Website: apple
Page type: customer-info-address
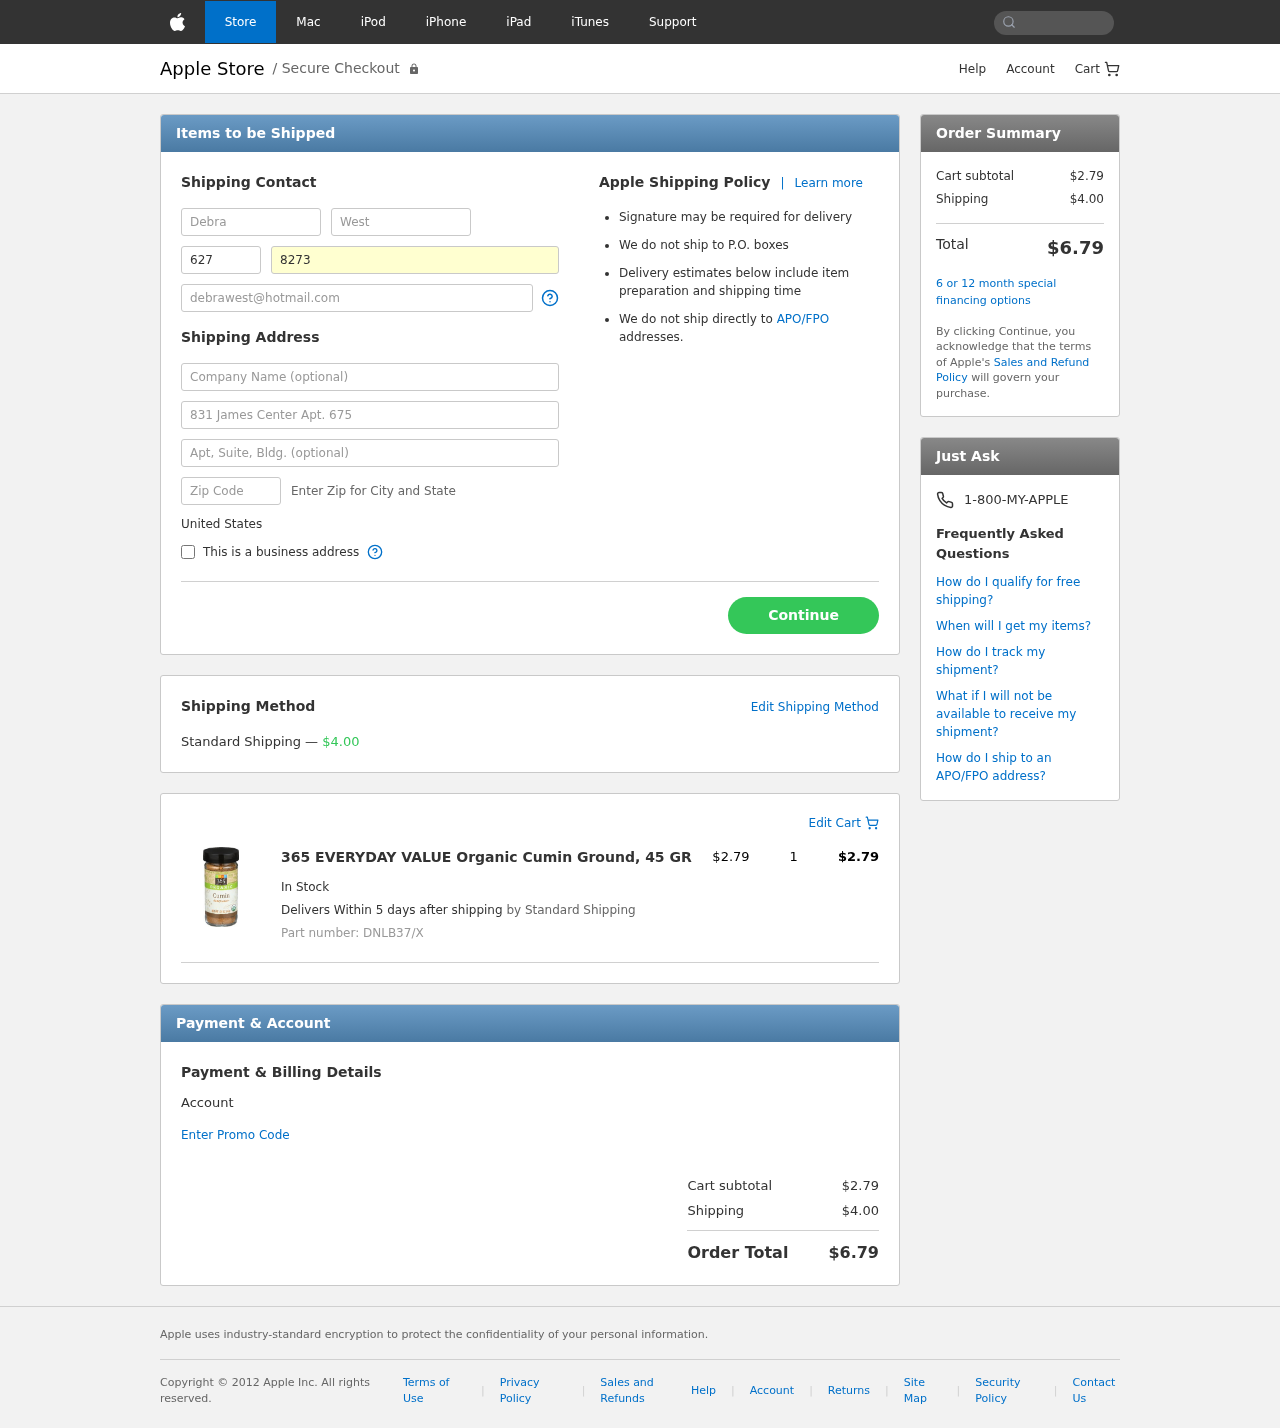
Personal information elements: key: PII_COUNTRY
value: United States
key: PII_FIRSTNAME
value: Debra
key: PII_LASTNAME
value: West
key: PII_PHONE_AREA
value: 627
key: PII_PHONE_LINE
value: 8273
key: PII_EMAIL
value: debrawest@hotmail.com
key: PII_STREET
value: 831 James Center Apt. 675
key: PII_POSTCODE
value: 44335
Product elements: key: PRODUCT1_NAME
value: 365 EVERYDAY VALUE Organic Cumin Ground, 45 GR
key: PRODUCT1_PRICE
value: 2.79
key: PRODUCT1_QUANTITY
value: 1
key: PRODUCT1_SKU
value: DNLB37/X
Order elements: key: ORDER_SHIPPING_COST
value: $4.00
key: ORDER_ITEM_TOTAL
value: $2.79
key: ORDER_SUBTOTAL
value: $2.79
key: ORDER_TOTAL
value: $6.79